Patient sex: M
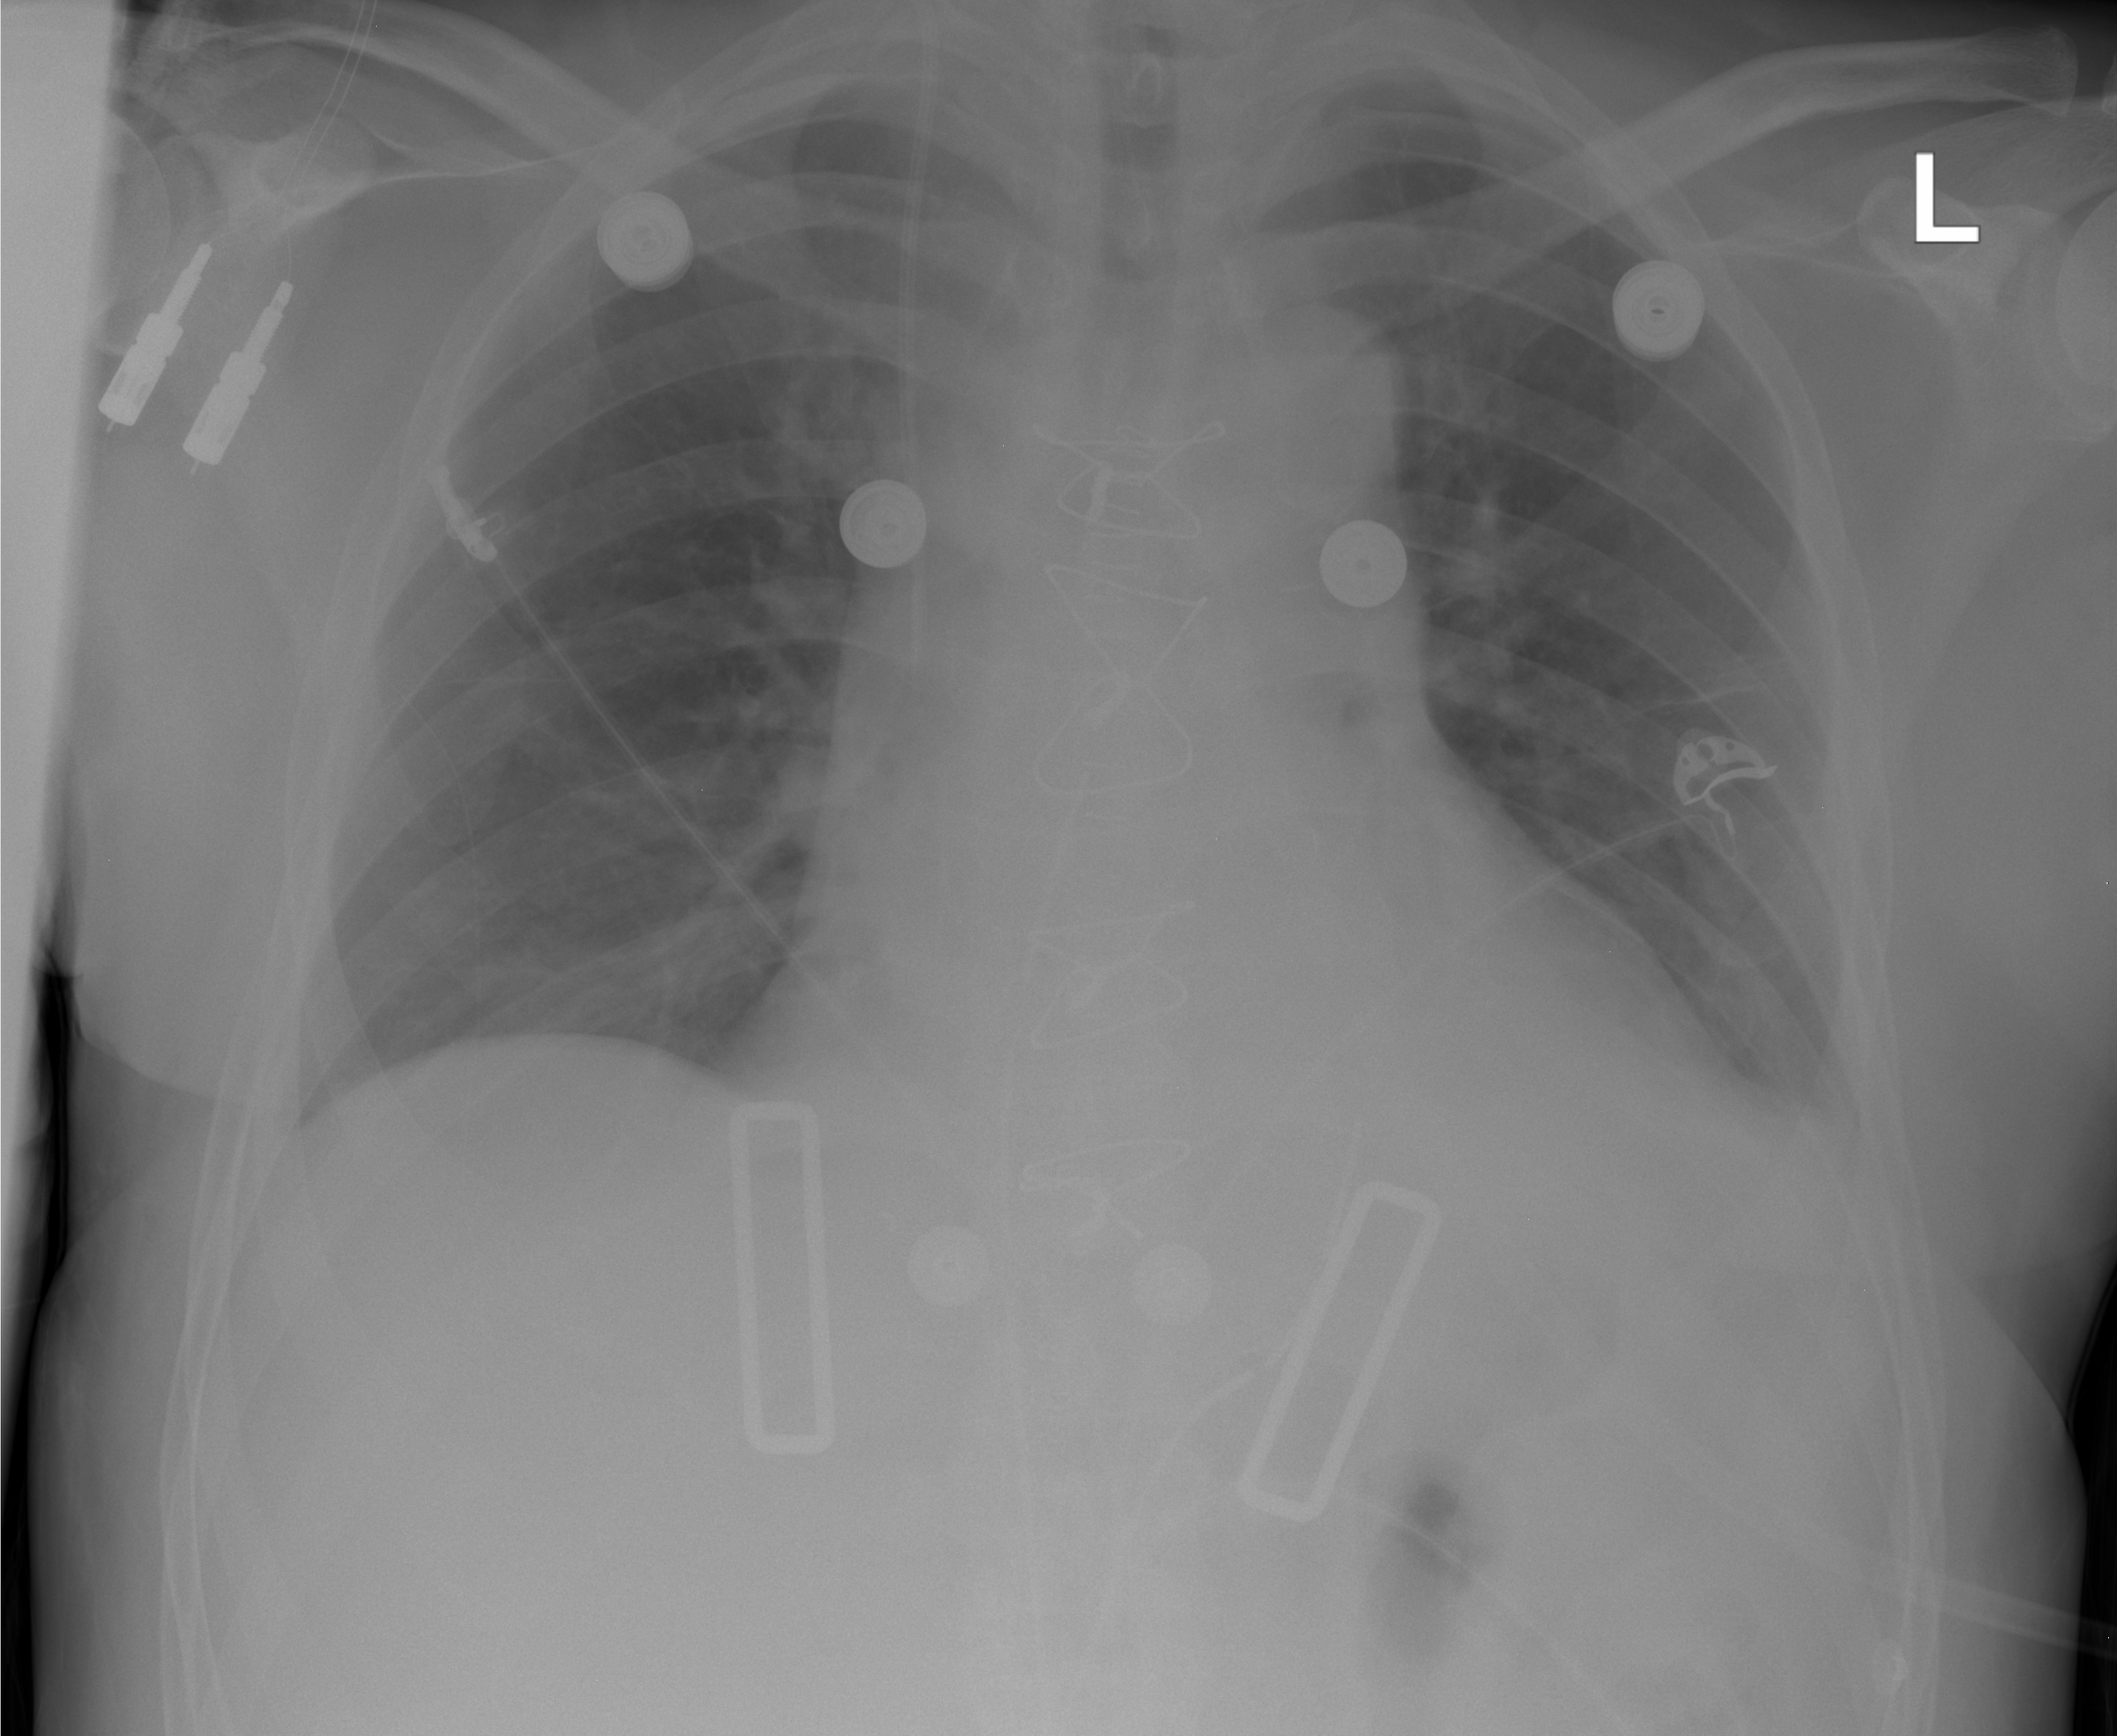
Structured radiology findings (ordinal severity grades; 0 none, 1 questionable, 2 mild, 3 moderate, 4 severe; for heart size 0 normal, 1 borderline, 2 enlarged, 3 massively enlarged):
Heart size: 2
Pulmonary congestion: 1
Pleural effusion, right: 0
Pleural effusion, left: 1
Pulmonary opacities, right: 0
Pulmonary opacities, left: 0
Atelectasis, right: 0
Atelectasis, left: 1